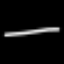
Label: line